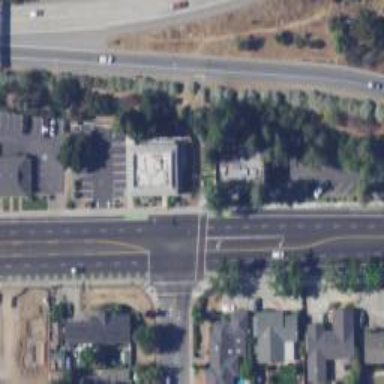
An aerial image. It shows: Solid stop line on the road.